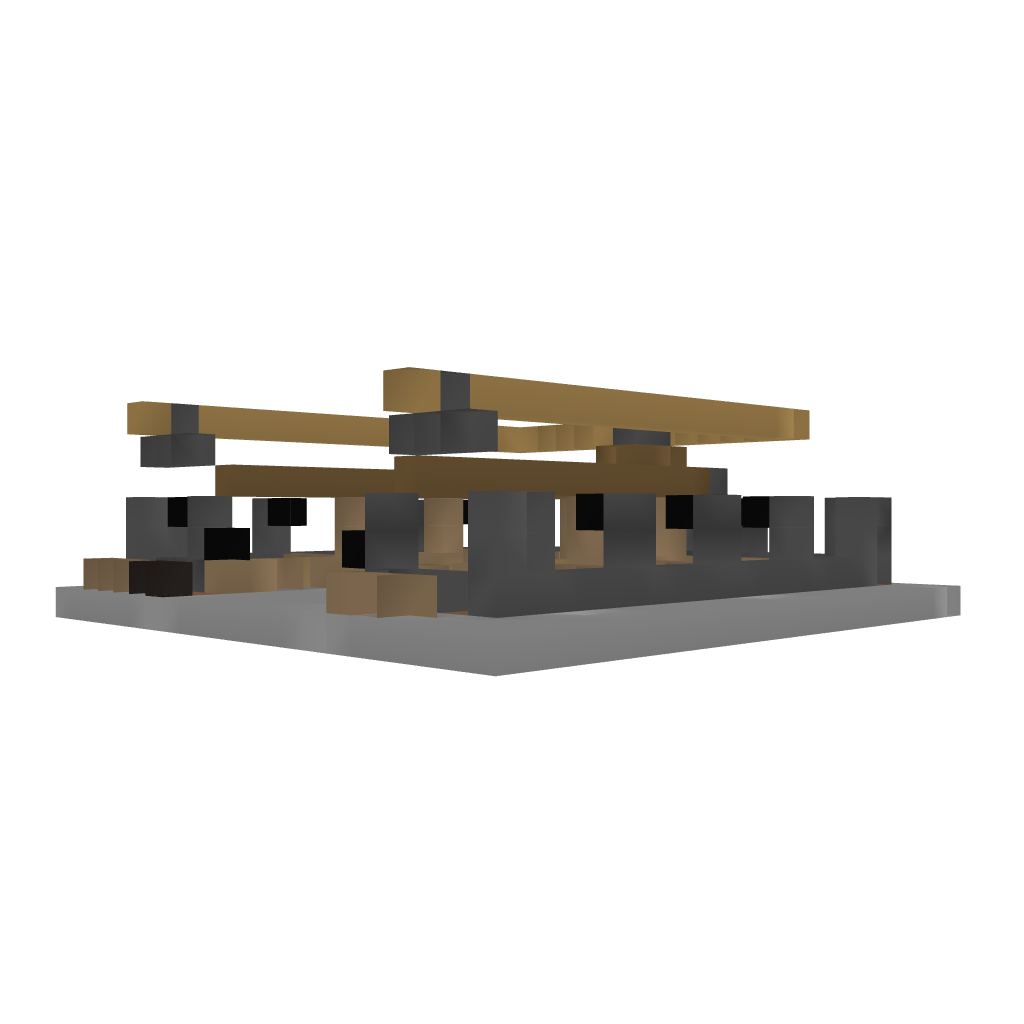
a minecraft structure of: Horse Stable